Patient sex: F
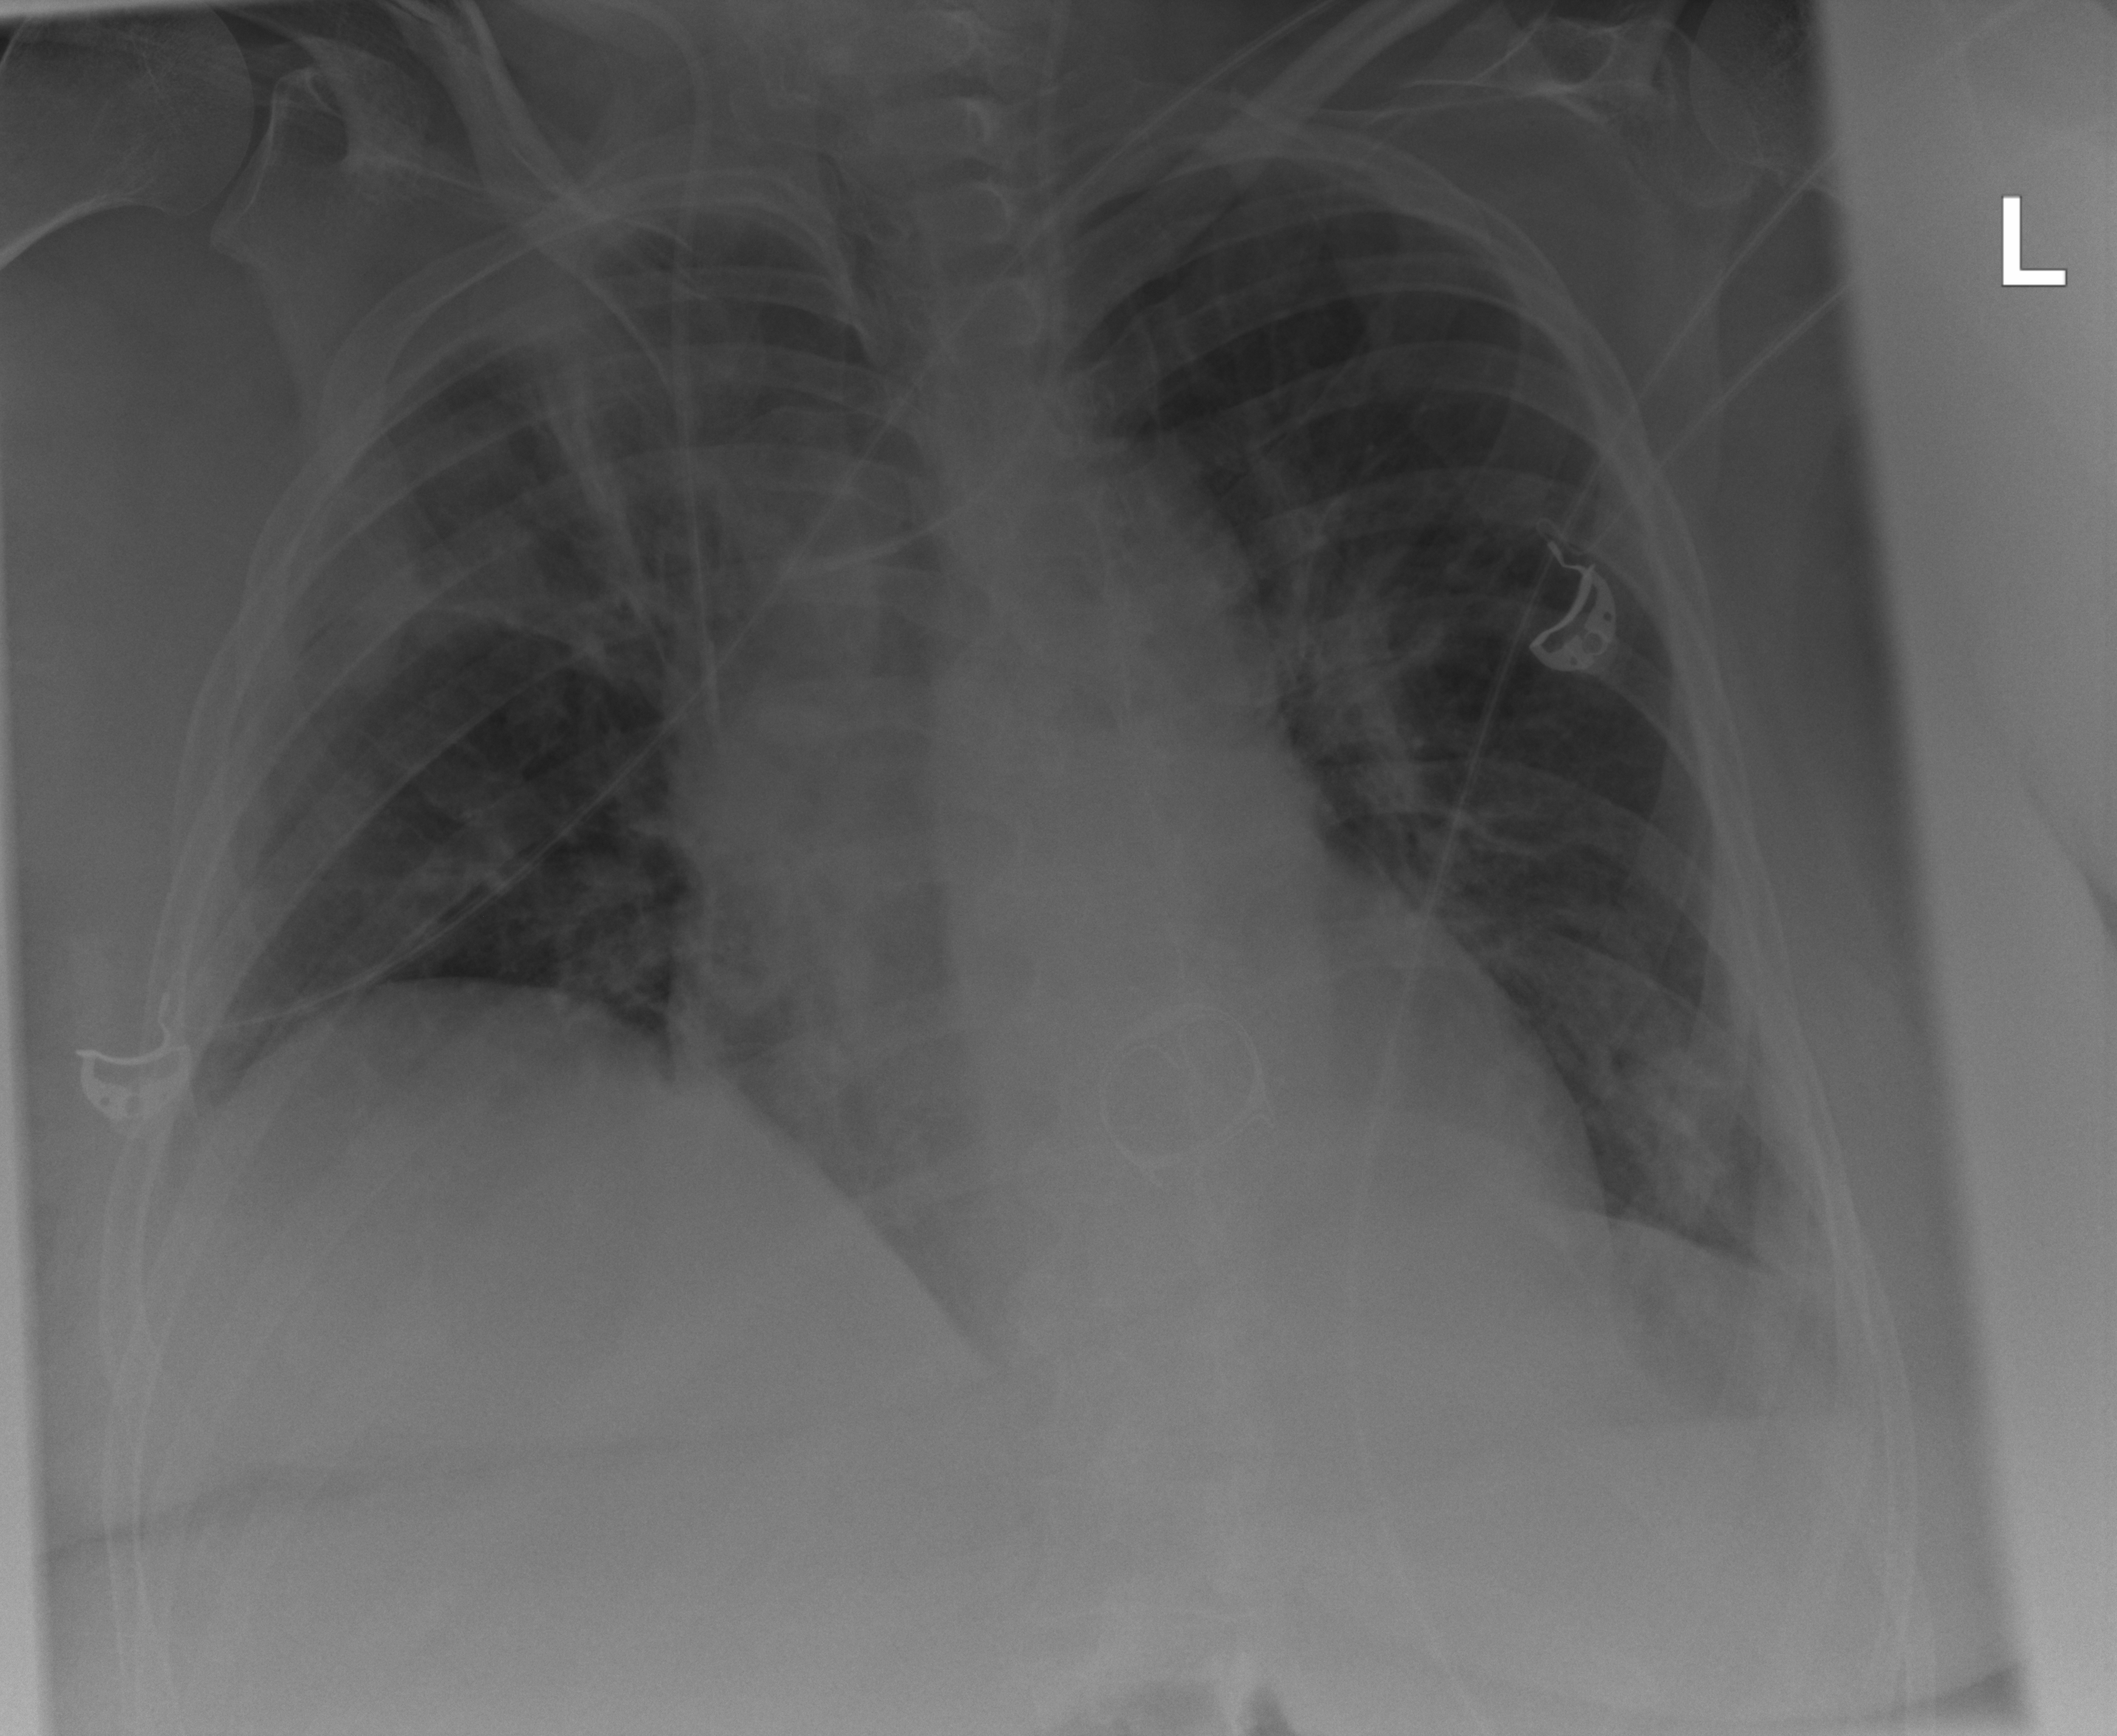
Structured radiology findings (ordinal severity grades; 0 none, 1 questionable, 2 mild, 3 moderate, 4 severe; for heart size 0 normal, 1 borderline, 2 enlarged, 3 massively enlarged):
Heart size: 2
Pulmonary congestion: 0
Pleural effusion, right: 2
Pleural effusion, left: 2
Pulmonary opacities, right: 2
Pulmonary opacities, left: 2
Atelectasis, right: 2
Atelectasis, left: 2